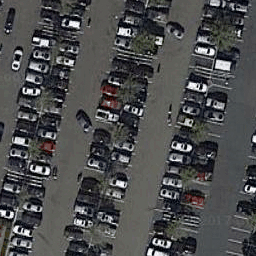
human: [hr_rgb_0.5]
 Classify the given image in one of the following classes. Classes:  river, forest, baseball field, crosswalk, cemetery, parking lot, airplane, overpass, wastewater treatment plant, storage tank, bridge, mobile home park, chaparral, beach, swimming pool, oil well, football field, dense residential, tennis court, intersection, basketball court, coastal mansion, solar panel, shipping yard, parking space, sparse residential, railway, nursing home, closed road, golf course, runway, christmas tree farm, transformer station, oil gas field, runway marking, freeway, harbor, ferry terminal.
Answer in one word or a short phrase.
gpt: parking lot